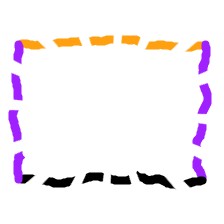
Shape: rectangle